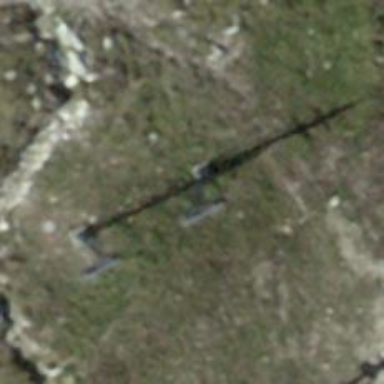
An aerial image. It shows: Pylon for aerialway.